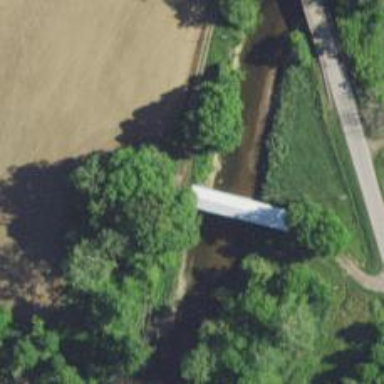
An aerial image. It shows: Covered bridge on residential road.